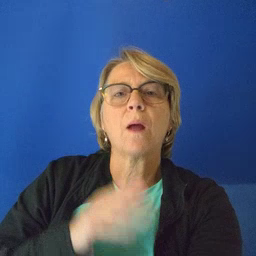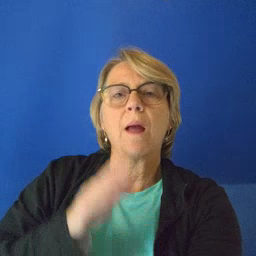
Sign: moon